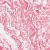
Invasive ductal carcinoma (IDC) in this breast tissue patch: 0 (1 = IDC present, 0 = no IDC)